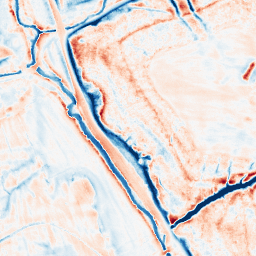
Category: edge_preserving
Decomposition family: anisotropic_diffusion
Decomposition parameters: iterations: 50
kappa: 50
gamma: 0.2
Upsampling method: lanczos
Upsampling parameters: scale: 2
Upsampling scale: 2